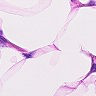
Metastatic tissue present: no